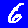
Digit: 6